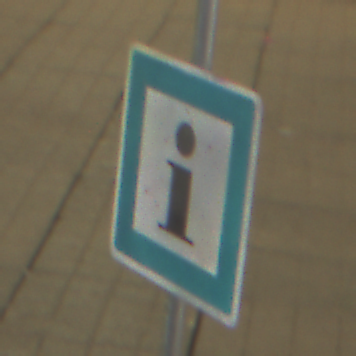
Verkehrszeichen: Informationsstelle
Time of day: MorningAfternoon
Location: Roofed (Special)
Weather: NotSpecified
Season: NotSpecified
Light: Artificial